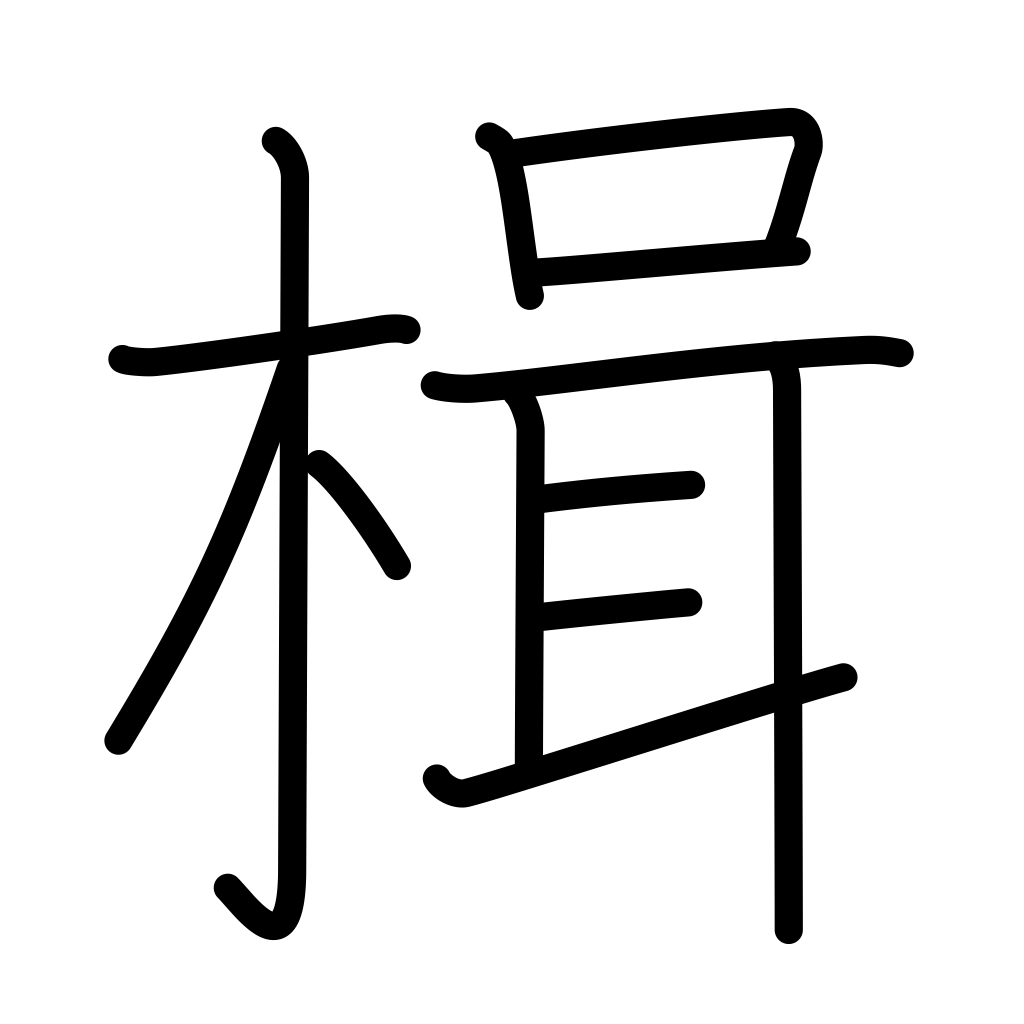
Meaning: sculling oar